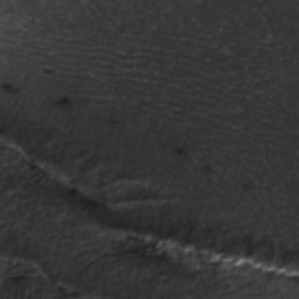
Label: frost